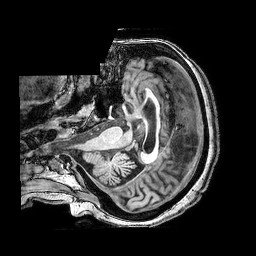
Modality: T1w
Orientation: axial
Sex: female
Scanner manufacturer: philips
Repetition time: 0.008183 s
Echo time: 0.00374 s